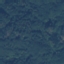
Land use / land cover: Forest